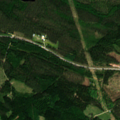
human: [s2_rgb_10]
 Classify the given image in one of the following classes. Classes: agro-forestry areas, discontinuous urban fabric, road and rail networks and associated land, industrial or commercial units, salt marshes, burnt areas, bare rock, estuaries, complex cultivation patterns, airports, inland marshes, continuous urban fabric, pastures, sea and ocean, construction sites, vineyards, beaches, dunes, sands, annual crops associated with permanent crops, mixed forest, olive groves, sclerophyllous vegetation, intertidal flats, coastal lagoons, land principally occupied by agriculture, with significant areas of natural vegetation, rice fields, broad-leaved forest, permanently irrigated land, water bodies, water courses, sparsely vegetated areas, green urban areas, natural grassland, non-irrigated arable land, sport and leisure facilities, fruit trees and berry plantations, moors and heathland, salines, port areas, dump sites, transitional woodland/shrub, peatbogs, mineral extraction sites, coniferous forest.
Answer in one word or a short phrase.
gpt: coniferous forest, mixed forest, transitional woodland/shrub